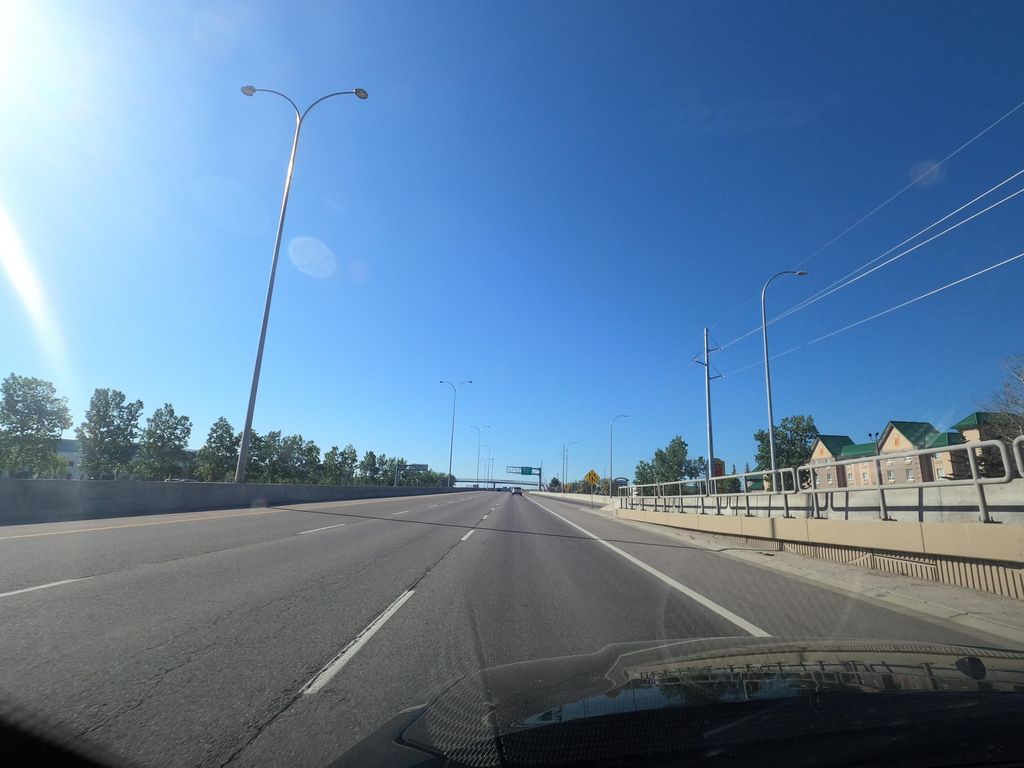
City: calgary